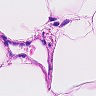
Metastatic tissue present: no